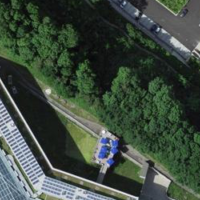
EUNIS habitat code: 53
Species observed at this site:
Fagus sylvatica